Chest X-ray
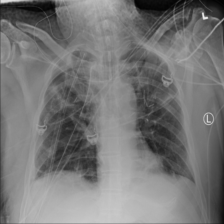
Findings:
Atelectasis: negative
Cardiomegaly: negative
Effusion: negative
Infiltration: negative
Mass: negative
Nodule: negative
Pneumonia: negative
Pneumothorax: positive
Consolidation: negative
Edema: negative
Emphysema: negative
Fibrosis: negative
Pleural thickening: negative
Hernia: negative